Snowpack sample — Loveland Pass, Silver Plume, Colorado, USA (1/12/25, 11:40 AM MST)
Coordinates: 39.66, -105.88
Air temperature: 7 °F
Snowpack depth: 140 cm
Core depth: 10 cm
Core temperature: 41 °F
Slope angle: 11°, slope face: 30°
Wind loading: high
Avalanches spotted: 2
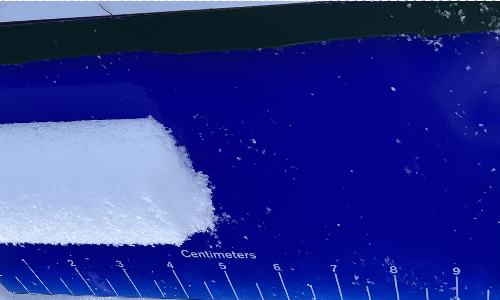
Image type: core
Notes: Pilot using slightly modified coring method that took too large segment for snow profile picturing, advised not to use in higher level models. Two avalanche on south face nearby, partially cloudy with light snow in the last 24 hours. Lots of wind loading on eastern features.